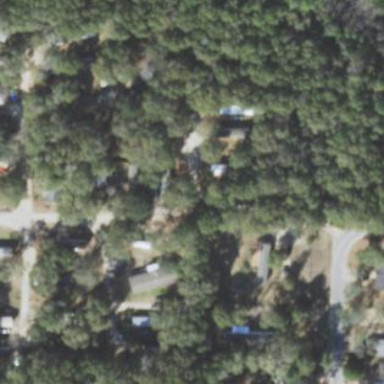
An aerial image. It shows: Residential area designated as trailer park.